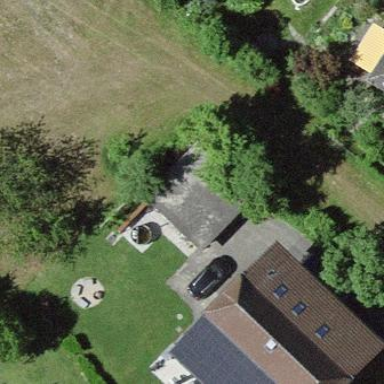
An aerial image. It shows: Garage.